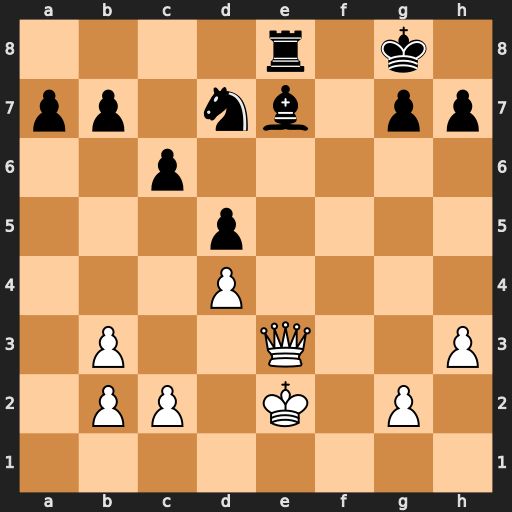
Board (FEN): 4r1k1/pp1nb1pp/2p5/3p4/3P4/1P2Q2P/1PP1K1P1/8
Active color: w
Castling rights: -
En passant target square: -
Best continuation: Qe6+ Kf8 Qxd7